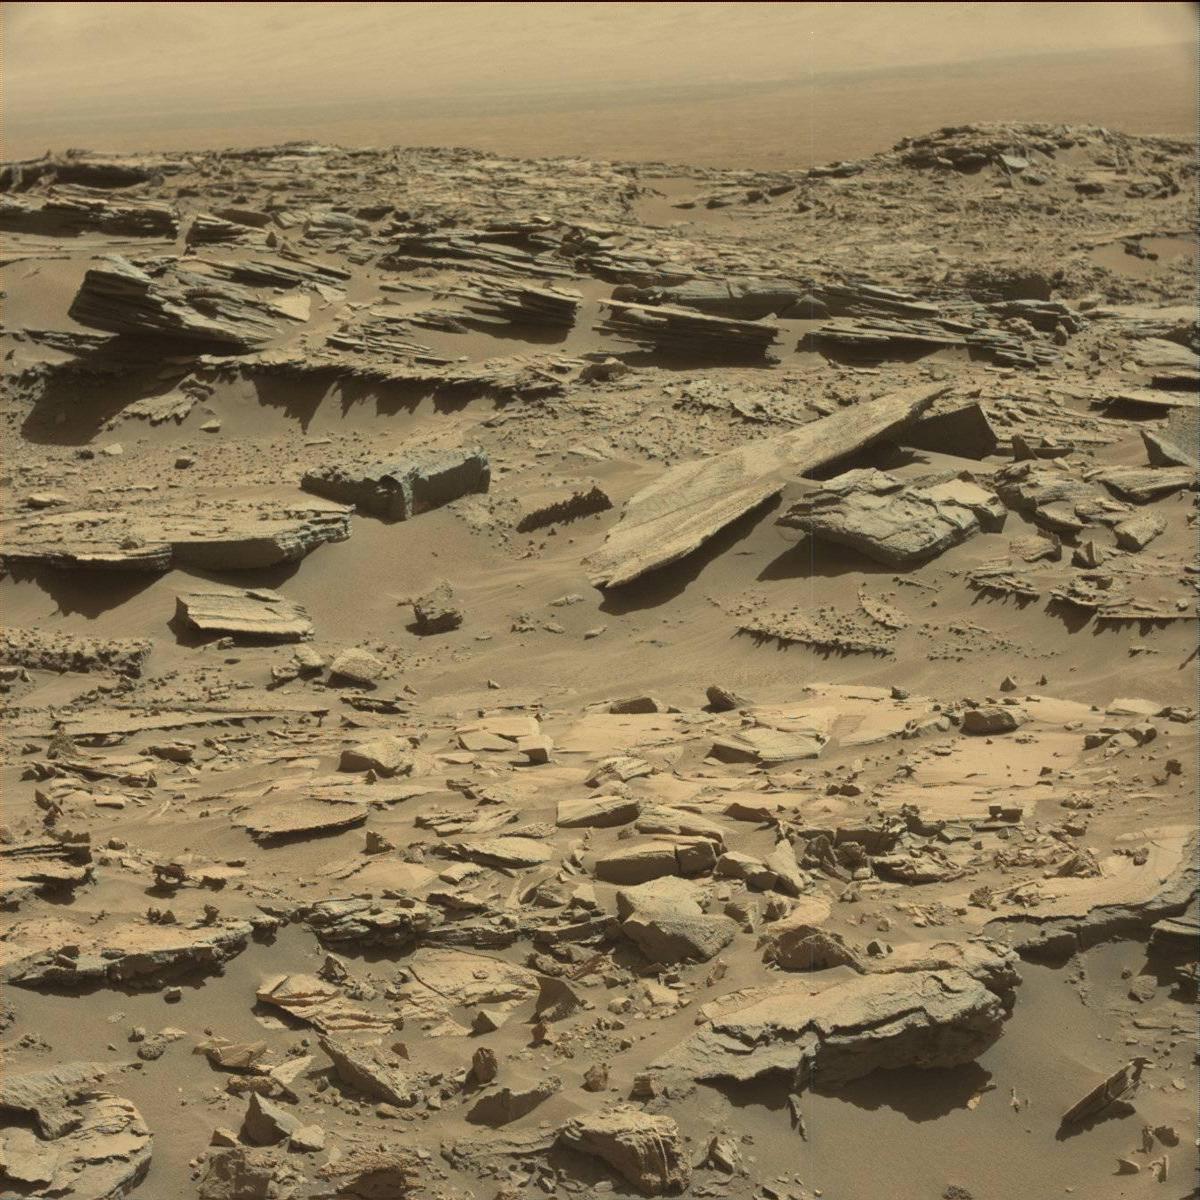
Terrain classes present: Bedrock, Ridge, Sand / Soil